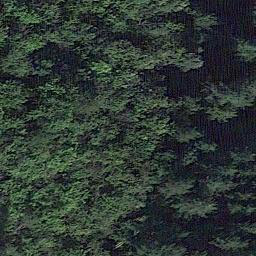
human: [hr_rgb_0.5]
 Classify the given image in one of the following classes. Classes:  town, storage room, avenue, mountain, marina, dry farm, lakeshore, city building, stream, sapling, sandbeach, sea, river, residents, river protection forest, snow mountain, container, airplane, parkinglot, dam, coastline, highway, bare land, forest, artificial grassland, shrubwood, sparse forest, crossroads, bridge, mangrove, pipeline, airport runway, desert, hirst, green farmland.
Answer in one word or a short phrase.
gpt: forest